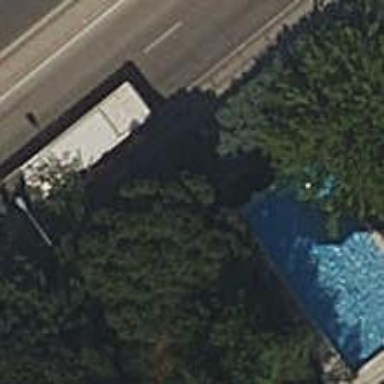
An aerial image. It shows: Swimming pool located in leisure land.